You are looking at the short-time Fourier spectrogram of a bearing's acceleration signal. Diagnose the bearing from this image, choosing from: normal, inner_race, outer_race, ball.
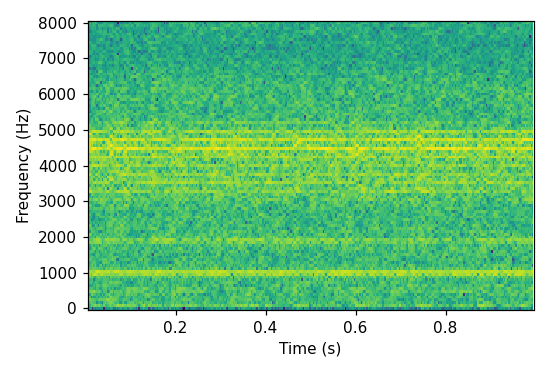
Answer: outer_race